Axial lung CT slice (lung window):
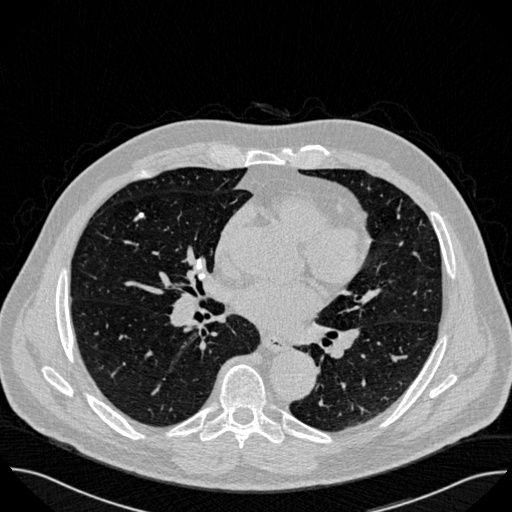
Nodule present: yes
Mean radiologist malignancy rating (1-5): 1